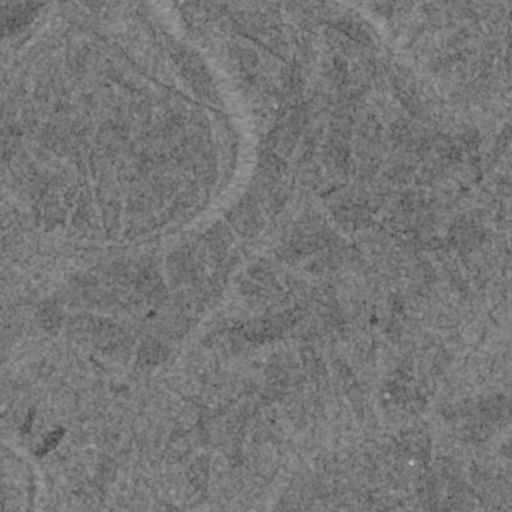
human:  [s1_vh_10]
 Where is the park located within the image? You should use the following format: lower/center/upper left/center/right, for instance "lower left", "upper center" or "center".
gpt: The park is located in the center right of the image.
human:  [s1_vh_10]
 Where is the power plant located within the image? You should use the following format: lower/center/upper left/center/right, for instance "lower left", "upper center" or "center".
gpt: There is no power plant in the image.

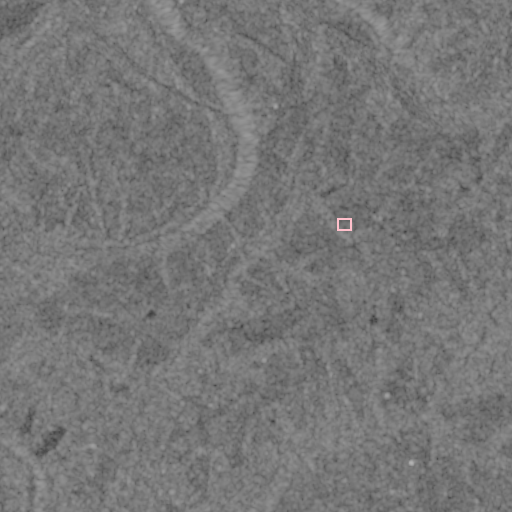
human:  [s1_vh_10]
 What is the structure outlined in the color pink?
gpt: The structure outlined in pink is a park.
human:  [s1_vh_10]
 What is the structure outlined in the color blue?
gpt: There is no blue outline.